【题型】填空题　【知识点】解析几何　【难度】easy
在平面直角坐标系 \(xOy\) 中，向量 \(\vec{a}\)，\(\vec{b}\) 的方向如图所示，且 \(|\vec{a}| = 2\)，\(|\vec{b}| = 3\)，则 \(\vec{a} = \underline{\quad\quad}\)，\(\vec{b} = \underline{\quad\quad}\)。

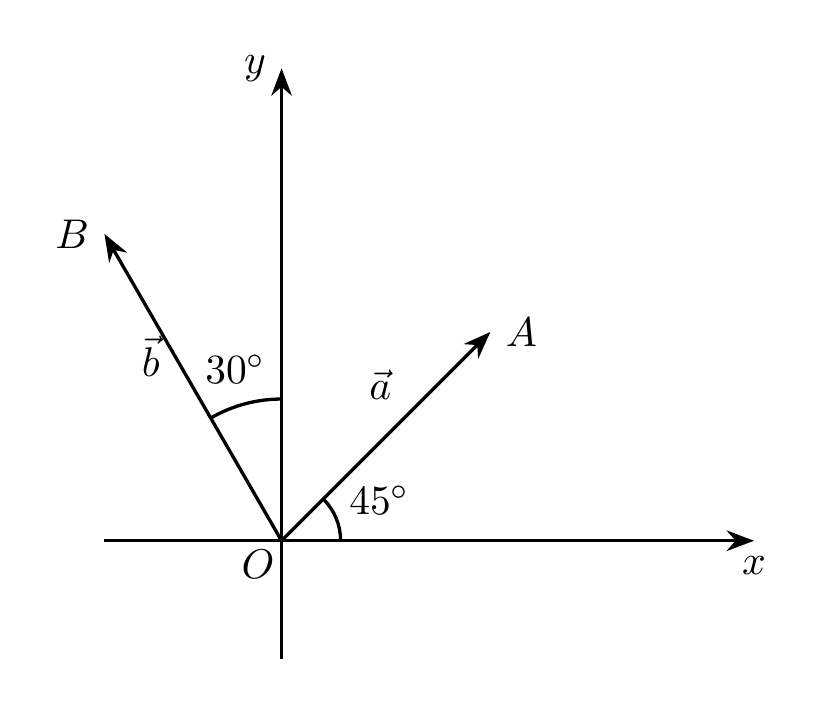
【解答】
【答案】\(\boldsymbol{(\sqrt{2},\sqrt{2})}\)；\(\boldsymbol{\left(-\frac{3}{2},\frac{3\sqrt{3}}{2}\right)}\)

\vspace{1em}

【分析】设点 \(A(x,y)\)，\(B(x_0,y_0)\)，根据数量积的坐标表示结合三角函数求解即可。

\vspace{1em}

【解析】设点 \(A(x,y)\)，\(B(x_0,y_0)\)，

因为 \(|\vec{a}| = 2\)，且 \(\angle AOx = 45^\circ\)，
所以 \(x = 2\cos45^\circ = \sqrt{2}\)，\(y = 2\sin45^\circ = \sqrt{2}\)。

因为 \(|\vec{b}| = 3\)，\(\angle xOB = 90^\circ + 30^\circ = 120^\circ\)，
所以 \(x_0 = 3\cos120^\circ = -\frac{3}{2}\)，\(y_0 = 3\sin120^\circ = \frac{3\sqrt{3}}{2}\)。

故 \(\vec{a} = \overrightarrow{OA} = (\sqrt{2},\sqrt{2})\)，\(\vec{b} = \overrightarrow{OB} = \left(-\frac{3}{2},\frac{3\sqrt{3}}{2}\right)\)。

故答案为：\((\sqrt{2},\sqrt{2})\)；\(\left(-\frac{3}{2},\frac{3\sqrt{3}}{2}\right)\)。